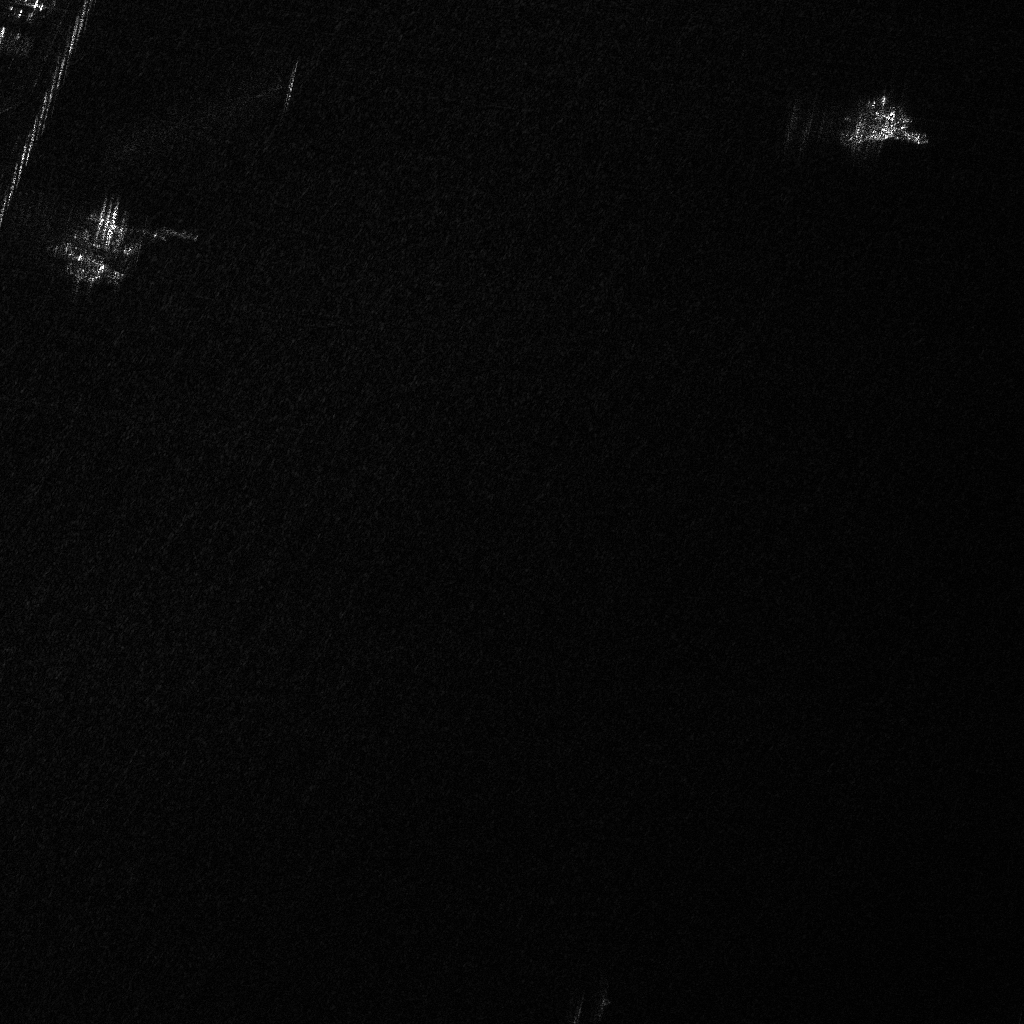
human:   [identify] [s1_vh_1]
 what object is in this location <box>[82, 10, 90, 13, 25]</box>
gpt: <ref>1 large container at the top right</ref>